Question: i've a jquery function for my textbox onchange event. when triggers, i want to validate the value inputted by the user in the textbox with the value from the datatable displayed by repeater. i was able to get the value of the textbox but my problem is i cant get the value (qty column) from the repeater. i put on an itemindex for the id of the row to identify the right row and get the value of column qty. in debugging mode, the variable that i used is unidentified so im not getting any value at all. I need help please, i've been struggling for this too long now.
html
'''
<asp:Repeater ID="rptInStock" runat="server">
<ItemTemplate>
<div id="ucprodres-in-stock<%# Container.ItemIndex%>>" class="ucprodres-in-stock">
<div class="ucprodres-stock manufacturer">
<%# CType(Container.DataItem, System.Data.DataRowView).Item("Mfg").ToString%>
</div>
<div id="instock-qtyavail" class="ucprodres-stock qty-avail">
<%# CType(Container.DataItem, System.Data.DataRowView).Item("Qty").ToString%>
</div>
<div class="ucprodres-stock availability">
<%# CType(Container.DataItem, System.Data.DataRowView).Item("Availability").ToString%>
</div>
<div class="ucprodres-stock unit-price">
<%# CType(Container.DataItem, System.Data.DataRowView).Item("QtyRange").ToString%>
</div>
<div class="ucprodres-stock dollar">
<%# CType(Container.DataItem, System.Data.DataRowView).Item("QtyRangePrice").ToString%>
</div>
<div class="ucprodres-stock qty-required instock-qtyreqd">
<asp:TextBox ID="tbxInStock" runat="server"></asp:TextBox>
</div>
</div>
</ItemTemplate>
</asp:Repeater>
'''
jquery: (+itemIndex is not working also, how do i add index to the id since i used container.itemIndex to make my ids unique?)
'''
function ValidateQty1(txtBox) {
var qtyreqd = txtBox.value;
var instockrow = document.getElementById("ucprodres-in-stock" + itemIndex);
var qtyavail = instockrow.childNodes[1].nodeValue;
if (qtyreqd > qtyavail) {
alert("The required quantity should not be greater than the available quantity");
}
'''
sample generated html
'''
<div id="ucprodres-in-stock">
<div id="ucprodres-in-stock0>" class="ucprodres-in-stock">
<div class="ucprodres-stock manufacturer">
FAIRCHILD SEMICONDUCTOR C
</div>
<div id="instock-qtyavail" class="ucprodres-stock qty-avail">
2
</div>
<div class="ucprodres-stock availability">
In Stock
</div>
<div class="ucprodres-stock unit-price">
</div>
<div class="ucprodres-stock dollar">
</div>
<div class="ucprodres-stock qty-required instock-qtyreqd">
<input name="MasterBasic$MasterPageContent$ucProductHeader$ucProductResults$rptInStock$ctl00$tbxInStock" type="text" id="MasterPageContent_ucProductHeader_ucProductResults_rptInStock_tbxInStock_0" onchange="ValidateQty1(this);" onkeypress="return validate(event);" />
</div>
</div>
<div id="ucprodres-in-stock1>" class="ucprodres-in-stock">
<div class="ucprodres-stock manufacturer">
Fairchild Semiconductor Corp
</div>
<div id="instock-qtyavail" class="ucprodres-stock qty-avail">
6
</div>
<div class="ucprodres-stock availability">
In Stock
</div>
<div class="ucprodres-stock unit-price">
</div>
<div class="ucprodres-stock dollar">
</div>
<div class="ucprodres-stock qty-required instock-qtyreqd">
<input name="MasterBasic$MasterPageContent$ucProductHeader$ucProductResults$rptInStock$ctl01$tbxInStock" type="text" id="MasterPageContent_ucProductHeader_ucProductResults_rptInStock_tbxInStock_1" onchange="ValidateQty1(this);" onkeypress="return validate(event);" />
</div>
</div>
'''
Here's a sample output to better understand my scenario: when onchange triggered, i want to get the value in qty-avail where the txtbox was changed.

Jquery Function:
'''
function ValidateQty1(txtBox) {
var qtyreqd = txtBox.value;
var qtyavail = $(this).parent().siblings(".qty-avail").text().trim();
alert(qtyavail);
}
'''
HTML:
'''
<asp:Repeater ID="rptInStock" runat="server">
<ItemTemplate>
<div id="ucprodres-in-stock<%# Container.ItemIndex%>" class="ucprodres-in-stock">
<div class="ucprodres-stock manufacturer">
<%# CType(Container.DataItem, System.Data.DataRowView).Item("Mfg").ToString%>
</div>
<div id="instock-qtyavail" class="ucprodres-stock qty-avail">
<%# CType(Container.DataItem, System.Data.DataRowView).Item("Qty").ToString%>
</div>
<div class="ucprodres-stock availability">
<%# CType(Container.DataItem, System.Data.DataRowView).Item("Availability").ToString%>
</div>
<div class="ucprodres-stock unit-price">
<%# CType(Container.DataItem, System.Data.DataRowView).Item("QtyRange").ToString%>
</div>
<div class="ucprodres-stock dollar">
<%# CType(Container.DataItem, System.Data.DataRowView).Item("QtyRangePrice").ToString%>
</div>
<div class="ucprodres-stock qty-required instock-qtyreqd">
<input type="text" onkeypress="return validate(event);" onchange="ValidateQty1(this);" />
<%--<asp:TextBox ID="tbxInStock" runat="server"></asp:TextBox>--%>
</div>
</div>
</ItemTemplate>
</asp:Repeater>
'''
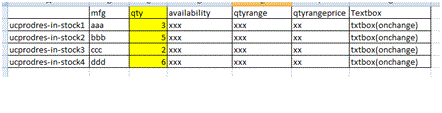
Answer: You can use 'nth-of-type' with JQuery to find an item by index, something similar to:
'''
<script>
var foundEl = $( "#ucprodres-in-stock > div:nth-of-type(2)" );
</script>
'''
Here is the link to the documentation:
<URL>
For example:
'''
<form>
<fieldset>
<section id="demo">
<!-- some code-->
</section>
<section id="test">
<!-- some code-->
</section>
<section id="hello">
<!-- some code-->
</section>
</fieldset>
</form>
'''
This will print "test" in the console:
'''
var el =$("form>fieldset>section:nth-child(2)");
console.log(el.attr("id"));
'''
Based on your resent update here is how I would do it, I would search for the parent siblings with the class '.qty-avail', something like:
'''
$("input").on('change',function(){
var t = $(this).parent().siblings(".qty-avail").text().trim();
alert(t);
});
'''
<URL>
or
as it is in your code sample:
<URL>